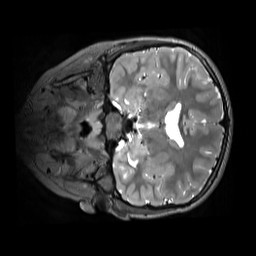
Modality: T2w
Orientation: coronal
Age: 10
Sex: male
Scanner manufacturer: siemens
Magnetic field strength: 3 T
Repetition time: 3.2 s
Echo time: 0.408 s